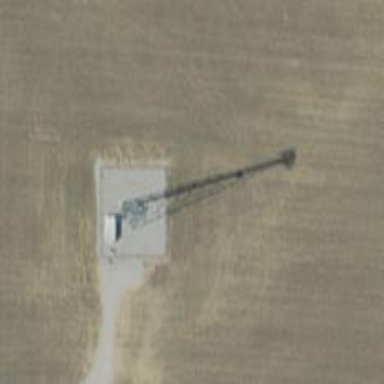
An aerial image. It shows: Man-made mast used for communication purposes.